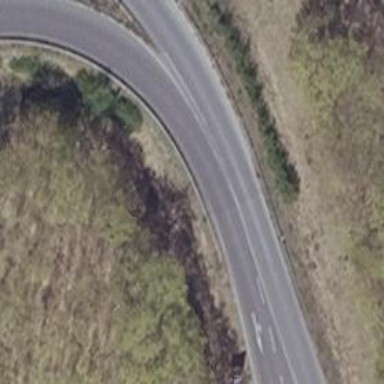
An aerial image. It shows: Trunk link highway.